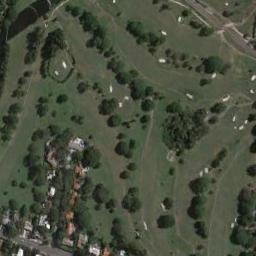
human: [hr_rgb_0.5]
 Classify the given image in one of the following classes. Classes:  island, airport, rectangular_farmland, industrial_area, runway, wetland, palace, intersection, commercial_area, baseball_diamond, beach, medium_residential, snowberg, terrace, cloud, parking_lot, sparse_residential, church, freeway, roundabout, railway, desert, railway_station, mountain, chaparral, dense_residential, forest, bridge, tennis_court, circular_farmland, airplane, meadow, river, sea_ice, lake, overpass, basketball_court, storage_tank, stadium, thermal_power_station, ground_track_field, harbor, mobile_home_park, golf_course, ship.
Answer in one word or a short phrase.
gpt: golf_course